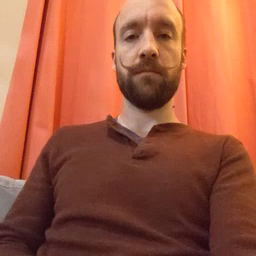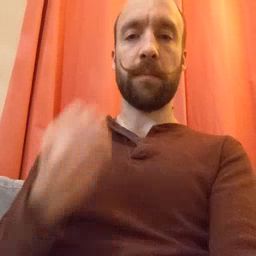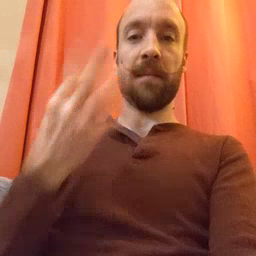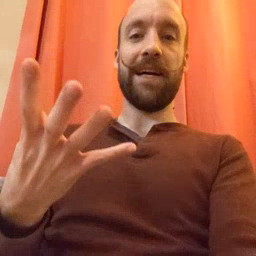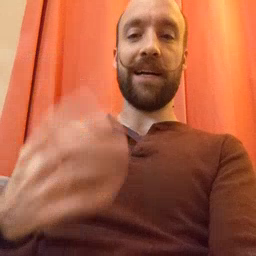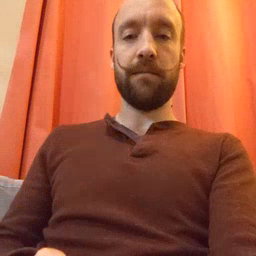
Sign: many